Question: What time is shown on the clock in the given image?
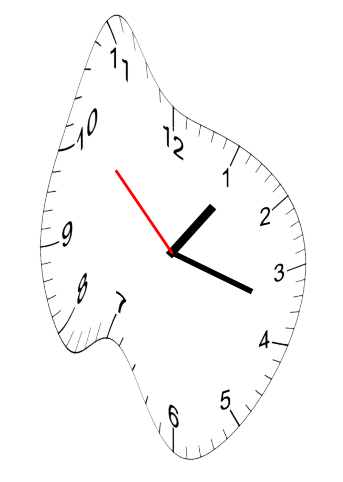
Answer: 01:17:52